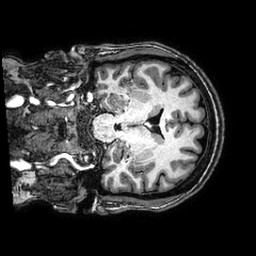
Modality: T1w
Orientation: coronal
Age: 33
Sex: female
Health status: healthy